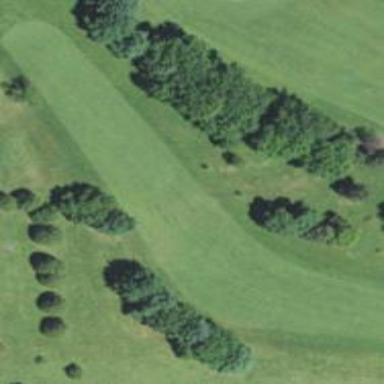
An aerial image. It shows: Golf hole.